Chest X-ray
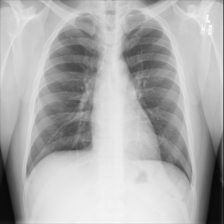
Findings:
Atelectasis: negative
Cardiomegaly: negative
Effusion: negative
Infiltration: negative
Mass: negative
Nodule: negative
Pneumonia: negative
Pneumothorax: negative
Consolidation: negative
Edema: negative
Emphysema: negative
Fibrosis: negative
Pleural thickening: negative
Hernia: negative